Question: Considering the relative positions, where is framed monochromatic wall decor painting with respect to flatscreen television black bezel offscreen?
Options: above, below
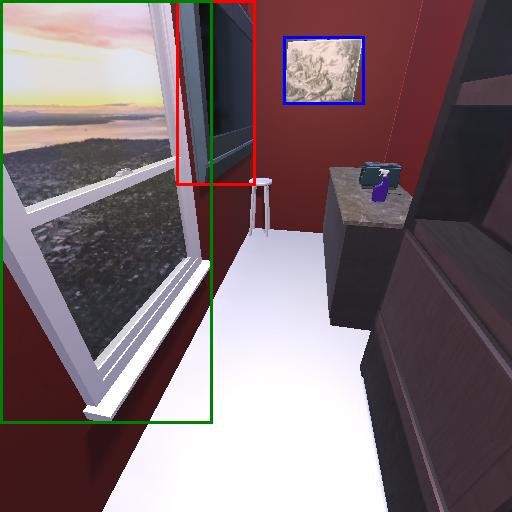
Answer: above